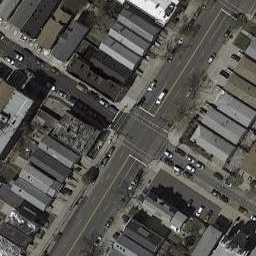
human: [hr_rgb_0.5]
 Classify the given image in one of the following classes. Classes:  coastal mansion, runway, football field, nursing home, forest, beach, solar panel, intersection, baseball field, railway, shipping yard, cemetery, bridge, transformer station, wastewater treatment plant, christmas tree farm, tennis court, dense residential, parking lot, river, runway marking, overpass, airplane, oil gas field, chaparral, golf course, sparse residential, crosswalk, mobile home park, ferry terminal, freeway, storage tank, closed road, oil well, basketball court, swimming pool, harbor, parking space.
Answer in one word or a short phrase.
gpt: intersection